Question: I'm using GridBagLayout and I like it quite a bit, but I'm having a problem with my screen stretching as I am placing and moving around my components. I think it has to do with my insets. I'm using insets to move and resize my components which I'm gonna guess is a big no-no in the coding world, but I don't really know how to do it another way. I am trying to make a form that someone can fill out and I want it to look neat and tidy.
Here is a picture of my program:

As you can see the name text field extends a lot farther than everything else, and this stretching got progressively worse as I used insets to modify my JComboBoxes.
Here is my code:
'''
vframe = new JFrame("MES Banking App");
vpanel = new JPanel();
titlelabel = new JLabel("Verification Page");
namelabel = new JLabel("Name: ");
namefield = new JTextField(20);
birthdaylabel = new JLabel("Birth date: ");
dayDD = new JLabel("Day:");
daysArray = new String[] {"1","2","3","4","5","6","7","8","9", "10", "11", "12", "13", "14","15","16","17","18"};//31
BDday = new JComboBox(daysArray);
monthDD = new JLabel("Month:");
monthsArray = new String[] {"1","2","3","4","5","6","7","8","9","10","11","12"}; //12 months
BDmonth = new JComboBox(monthsArray);
//title section
vpanel.setLayout(new GridBagLayout());
grid = new GridBagConstraints();
grid.fill = GridBagConstraints.PAGE_START;
grid.weightx = 0;
grid.gridx = 0;
grid.gridy = 0;
vpanel.add(titlelabel,grid);
//name section
grid.fill = GridBagConstraints.HORIZONTAL;
grid.gridx = 0;
grid.gridy = 1;
grid.insets = new Insets(10,0,0,0);
vpanel.add(namelabel,grid);//adds name label
grid.gridx = 1;
grid.gridy = 1;
grid.insets = new Insets(0,0,0,0);
vpanel.add(namefield,grid); //adds name text field
//birthday section
grid.fill = GridBagConstraints.HORIZONTAL;
grid.gridx = 0;
grid.gridy = 2;
grid.insets = new Insets(0,0,0,0);
vpanel.add(birthdaylabel,grid); //adds bday label
grid.gridx = 1;
grid.gridy = 2;
vpanel.add(dayDD,grid); //add day label
grid.fill = GridBagConstraints.HORIZONTAL;
grid.gridx = 1;
grid.gridy = 2;
grid.insets = new Insets(0,30,0,350);//sets day drop down
vpanel.add(BDday,grid);
grid.fill = GridBagConstraints.HORIZONTAL;
grid.gridx = 1;
grid.gridy = 2;
grid.insets = new Insets(0,100,0,250);//month label
vpanel.add(monthDD,grid);
grid.fill = GridBagConstraints.HORIZONTAL;
grid.gridx = 1;
grid.gridy = 2;
grid.insets = new Insets(0,150,0,250);
vpanel.add(BDmonth,grid);
vframe.setDefaultCloseOperation(JFrame.EXIT_ON_CLOSE);
vframe.getContentPane().add(vpanel);
vframe.pack();
vframe.setVisible(true);
'''
Could someone demonstrate how to maneuver components in a way that doesn't stretch the screen? Editing my code works as well as explaining it in words, but I'm very visual and code snippets work best with me.
Thanks
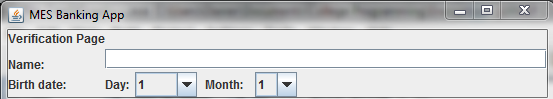
Answer: You're using GridBagLayout and especially GridBagConstraints wrong as you're putting components right on top of each other. You need to make sure that you don't give the same component the same gridx and gridy position. Use GridWidth to stretch components out, but re-set it back again for the next component. Don't use insets for this purpose. Note that it's often better to use new GridBagConstraints for each component. I often create a GridBagConstraints creating method just for this purpose.
e.g.,
'''
import java.awt.GridBagConstraints;
import java.awt.GridBagLayout;
import java.awt.Insets;
import javax.swing.*;
public class LayoutFoo2 {
private static JFrame vframe;
private static JPanel vpanel;
private static JLabel titlelabel;
private static JLabel namelabel;
private static JTextField namefield;
private static JLabel birthdaylabel;
private static JLabel dayDD;
private static String[] daysArray;
private static JComboBox BDday;
private static JLabel monthDD;
private static String[] monthsArray;
private static JComboBox BDmonth;
private static GridBagConstraints grid;
public static void main(String[] args) {
vframe = new JFrame("MES Banking App");
vpanel = new JPanel();
titlelabel = new JLabel("Verification Page");
namelabel = new JLabel("Name: ");
namefield = new JTextField(20);
birthdaylabel = new JLabel("Birth date: ");
dayDD = new JLabel("Day:");
daysArray = new String[] { "1", "2", "3", "4", "5", "6", "7", "8", "9",
"10", "11", "12", "13", "14", "15", "16", "17", "18" };// 31
BDday = new JComboBox(daysArray);
monthDD = new JLabel("Month:");
monthsArray = new String[] { "1", "2", "3", "4", "5", "6", "7", "8", "9",
"10", "11", "12" }; // 12 months
BDmonth = new JComboBox(monthsArray);
// title section
vpanel.setLayout(new GridBagLayout());
grid = new GridBagConstraints();
grid.fill = GridBagConstraints.CENTER;
grid.insets = new Insets(5, 5, 5, 5);
grid.weightx = 1.0;
grid.weighty = 1.0;
grid.fill = GridBagConstraints.HORIZONTAL;
grid.gridx = 0;
grid.gridy = 0;
grid.gridwidth = 5;
grid.gridheight = 1;
vpanel.add(titlelabel, grid);
// name section
grid.fill = GridBagConstraints.HORIZONTAL;
grid.gridwidth = 1;
grid.gridx = 0;
grid.gridy = 1;
vpanel.add(namelabel, grid);// adds name label
grid.gridx = 1;
grid.gridy = 1;
grid.gridwidth = 4;
vpanel.add(namefield, grid); // adds name text field
// birthday section
grid.fill = GridBagConstraints.HORIZONTAL;
grid.gridx = 0;
grid.gridy = 2;
grid.gridwidth = 1;
vpanel.add(birthdaylabel, grid); // adds bday label
grid.gridx = 1;
grid.gridy = 2;
vpanel.add(dayDD, grid); // add day label
grid.fill = GridBagConstraints.HORIZONTAL;
grid.gridx = 2;
grid.gridy = 2;
//!! grid.insets = new Insets(0, 30, 0, 350);// sets day drop down
vpanel.add(BDday, grid);
grid.fill = GridBagConstraints.HORIZONTAL;
grid.gridx = 3;
grid.gridy = 2;
//!! grid.insets = new Insets(0, 100, 0, 250);// month label
vpanel.add(monthDD, grid);
grid.fill = GridBagConstraints.HORIZONTAL;
grid.gridx = 4;
grid.gridy = 2;
//!! grid.insets = new Insets(0, 150, 0, 250);
vpanel.add(BDmonth, grid);
vframe.setDefaultCloseOperation(JFrame.EXIT_ON_CLOSE);
vframe.getContentPane().add(vpanel);
vframe.pack();
vframe.setVisible(true);
}
}
'''
---
So using two methods to simplify things:
'''
import java.awt.GridBagConstraints;
import java.awt.GridBagLayout;
import java.awt.Insets;
import javax.swing.*;
@SuppressWarnings("serial")
public class LayoutFoo2 extends JPanel {
private static final Insets DEFAULT_INSETS = new Insets(5, 5, 5, 5);
private static final double DEFAULT_WEIGHTX = 1.0;
private static final double DEFAULT_WEIGHTY = 1.0;
private static JFrame vframe;
private static JPanel vpanel;
private static JLabel titlelabel;
private static JLabel namelabel;
private static JTextField namefield;
private static JLabel birthdaylabel;
private static JLabel dayDD;
private static String[] daysArray;
private static JComboBox BDday;
private static JLabel monthDD;
private static String[] monthsArray;
private static JComboBox BDmonth;
private static GridBagConstraints grid;
public static void main(String[] args) {
vframe = new JFrame("MES Banking App");
vpanel = new JPanel();
titlelabel = new JLabel("Verification Page");
namelabel = new JLabel("Name: ");
namefield = new JTextField(20);
birthdaylabel = new JLabel("Birth date: ");
dayDD = new JLabel("Day:");
daysArray = new String[] { "1", "2", "3", "4", "5", "6", "7", "8", "9",
"10", "11", "12", "13", "14", "15", "16", "17", "18" };// 31
BDday = new JComboBox(daysArray);
monthDD = new JLabel("Month:");
monthsArray = new String[] { "1", "2", "3", "4", "5", "6", "7", "8", "9",
"10", "11", "12" }; // 12 months
BDmonth = new JComboBox(monthsArray);
// title section
vpanel.setLayout(new GridBagLayout());
grid = createGbc(0, 0, 5, 1);
grid.fill = GridBagConstraints.CENTER;
titlelabel.setHorizontalTextPosition(JLabel.CENTER);
vpanel.add(titlelabel, grid);
// name section
grid = createGbc(0, 1);
vpanel.add(namelabel, grid);// adds name label
grid = createGbc(1, 1, 4, 1);
vpanel.add(namefield, grid); // adds name text field
// birthday section
grid = createGbc(0, 2);
vpanel.add(birthdaylabel, grid); // adds bday label
grid = createGbc(1, 2);
vpanel.add(dayDD, grid); // add day label
grid = createGbc(2, 2);
vpanel.add(BDday, grid);
grid = createGbc(3, 2);
vpanel.add(monthDD, grid);
grid = createGbc(4, 2);
vpanel.add(BDmonth, grid);
vframe.setDefaultCloseOperation(JFrame.EXIT_ON_CLOSE);
vframe.getContentPane().add(vpanel);
vframe.pack();
vframe.setVisible(true);
}
public static GridBagConstraints createGbc(int x, int y, int width, int height) {
GridBagConstraints gbc = new GridBagConstraints();
gbc.gridx = x;
gbc.gridy = y;
gbc.gridwidth = width;
gbc.gridheight = height;
// default set ups
gbc.insets = DEFAULT_INSETS;
gbc.weightx = DEFAULT_WEIGHTX;
gbc.weighty = DEFAULT_WEIGHTY;
gbc.fill = GridBagConstraints.HORIZONTAL;
return gbc;
}
public static GridBagConstraints createGbc(int x, int y) {
return createGbc(x, y, 1, 1);
}
}
'''